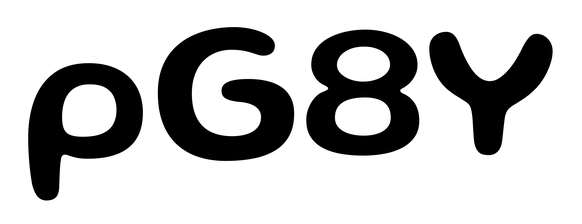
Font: Gluten_Medium